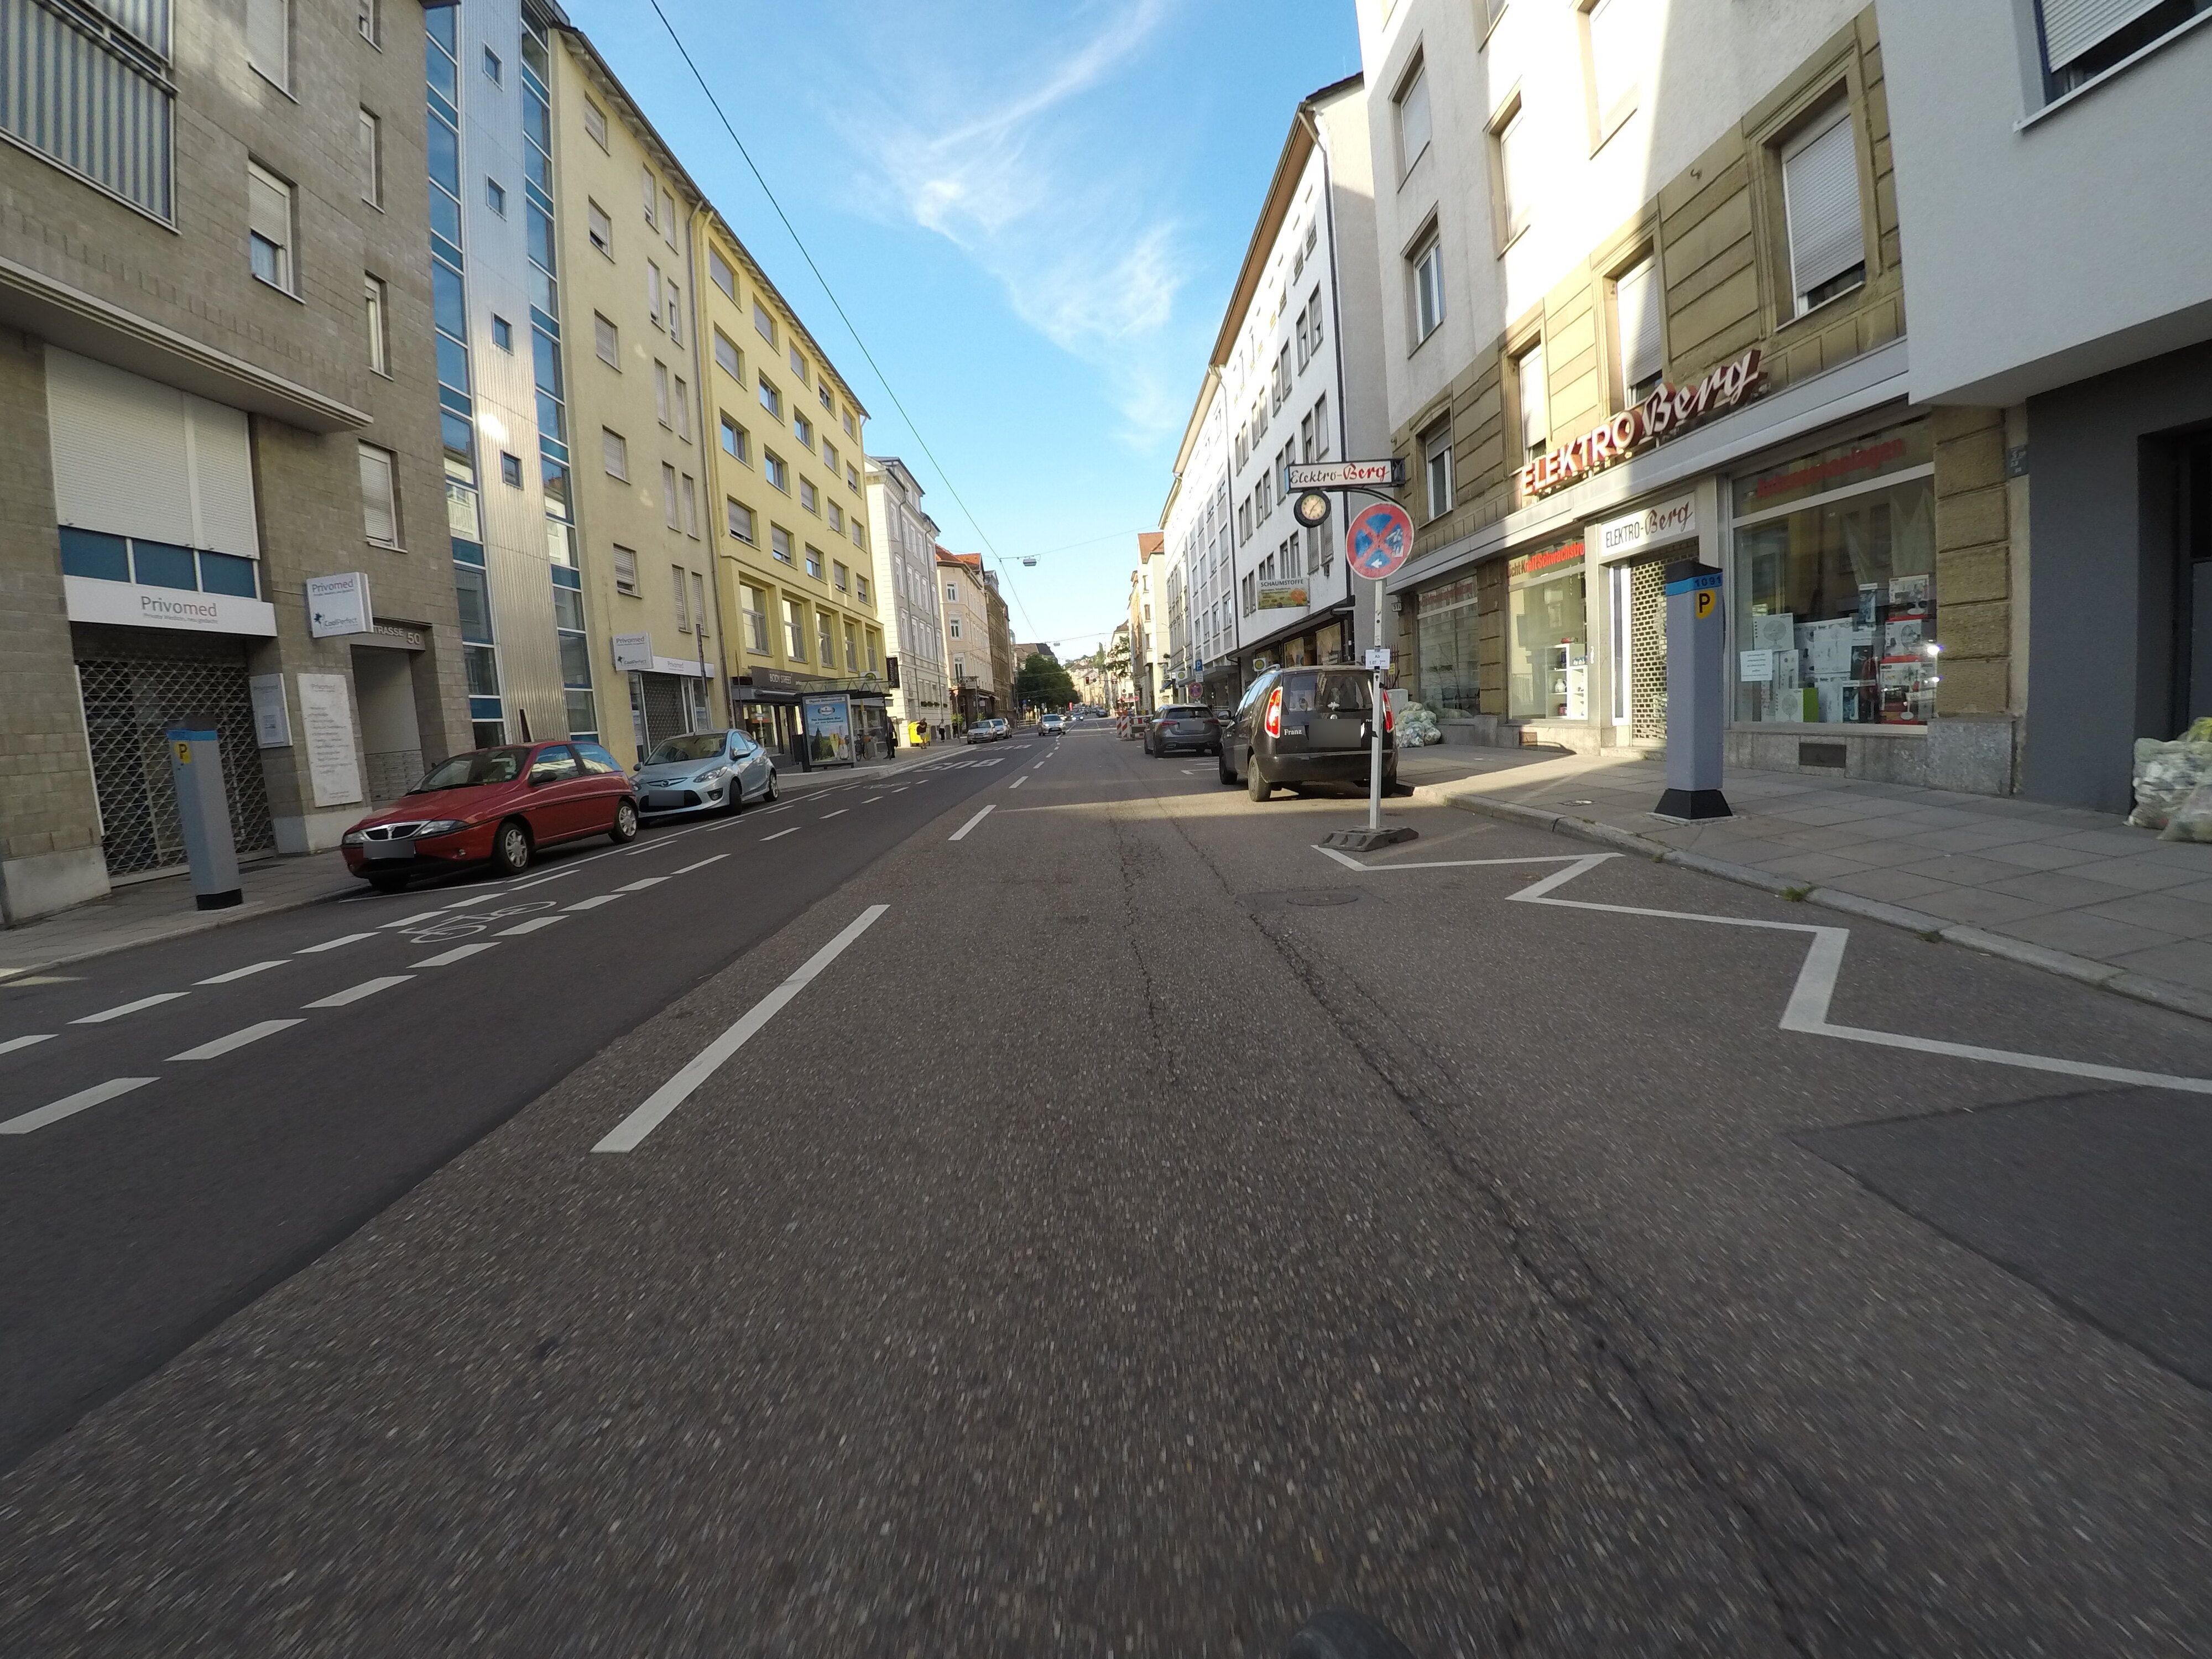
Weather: clear
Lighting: day
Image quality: good
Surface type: cycling surface
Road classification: tertiary
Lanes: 2
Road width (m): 11.5
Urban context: urban centre
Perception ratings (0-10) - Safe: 4.43, Lively: 8.16, Beautiful: 6.1, Boring: 2.35, Depressing: 3.32, Wealthy: 4.63